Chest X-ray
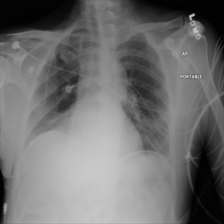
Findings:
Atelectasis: negative
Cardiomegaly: negative
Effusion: positive
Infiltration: negative
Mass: negative
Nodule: negative
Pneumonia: negative
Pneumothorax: positive
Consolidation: negative
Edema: negative
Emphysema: positive
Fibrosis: negative
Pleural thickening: negative
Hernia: negative